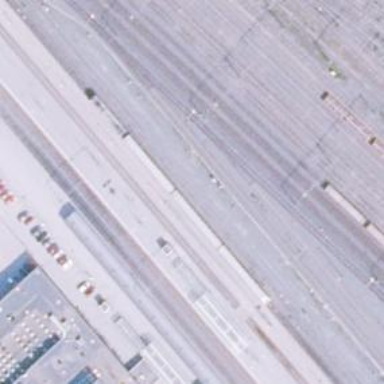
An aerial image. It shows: Siding railway line with electrified contact line for the trains.